Question: I couldn't find any guidance on that yet.
I want to make a small change on an Android API class (<URL> and import it to my project. I want to customize a parameter of a method that is not public.
I tried to extend this class and override the method, but since the it is protected I cannot access super.method() from my package, so I don't know how to proceed.
I decompiled it in Android Studio, tried to copy and paste the class, but it wouldn't work. I'm clueless right now.
How can I achieve it?
This is what I tried:

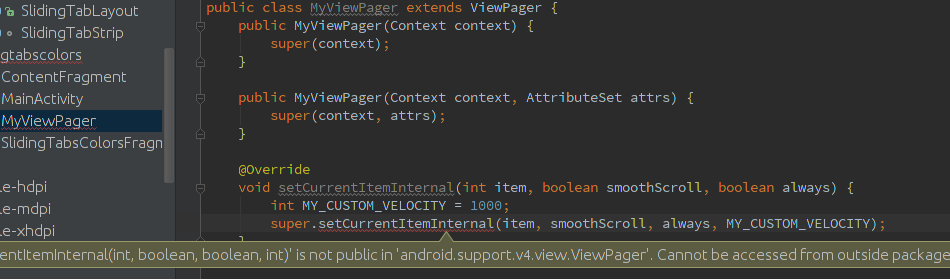
Answer: The possibilities you have:
- - -
Regarding the velocity of the ViewPager: check the following SO questions:
<URL>
<URL>